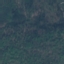
Land use / land cover class: Forest